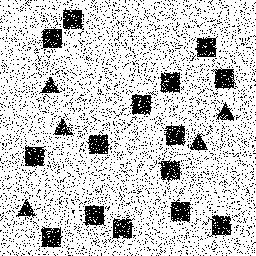
Squares: 15
Triangles: 5
Stars: 0
Total shapes: 20